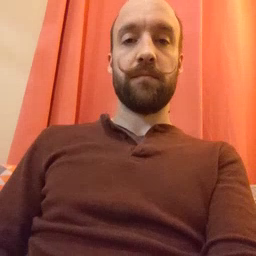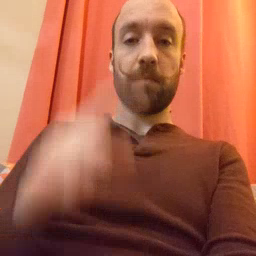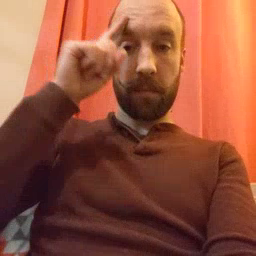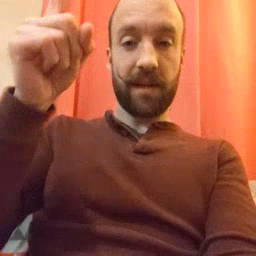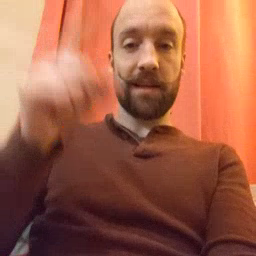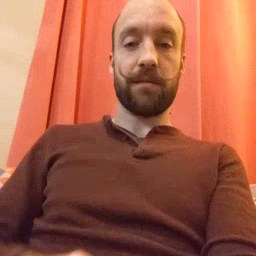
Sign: penny